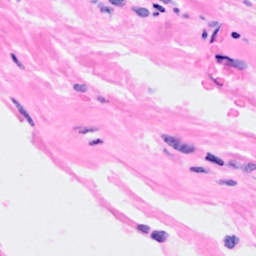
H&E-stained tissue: Breast